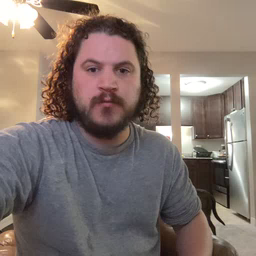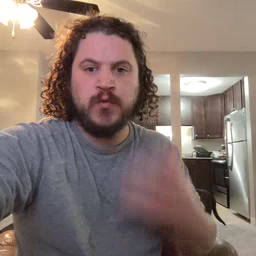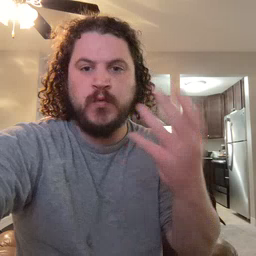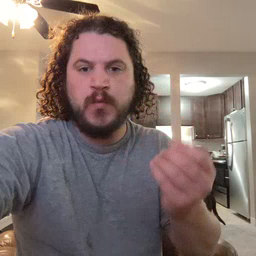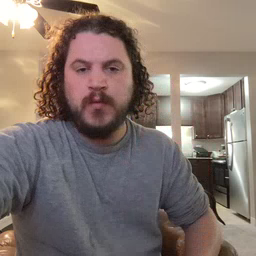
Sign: go